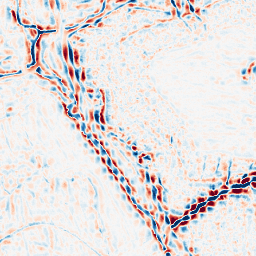
Category: wavelet
Decomposition family: wavelet_biorthogonal
Decomposition parameters: wavelet: bior4.4
level: 3
Upsampling method: linear_exact
Upsampling parameters: scale: 8
Upsampling scale: 8